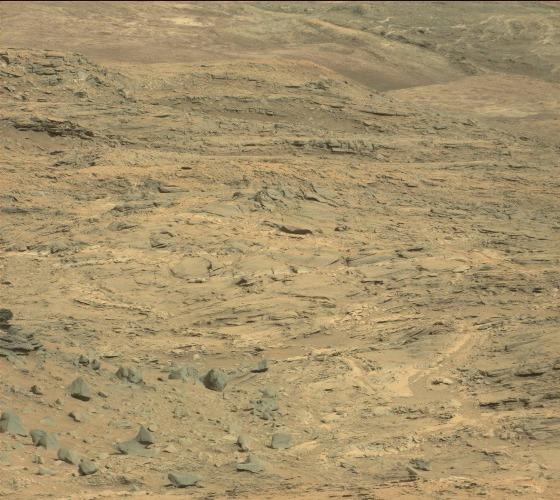
Terrain classes present: Bedrock, Gravel / Sand / Soil, Rock